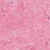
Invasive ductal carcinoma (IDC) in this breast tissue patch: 0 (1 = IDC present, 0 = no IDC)